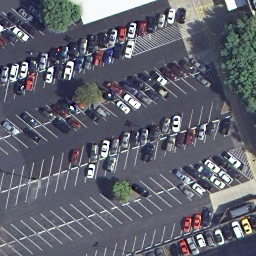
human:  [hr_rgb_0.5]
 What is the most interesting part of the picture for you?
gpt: parking lot